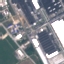
Land use / land cover class: Industrial